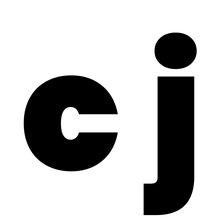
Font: Poppins-Black